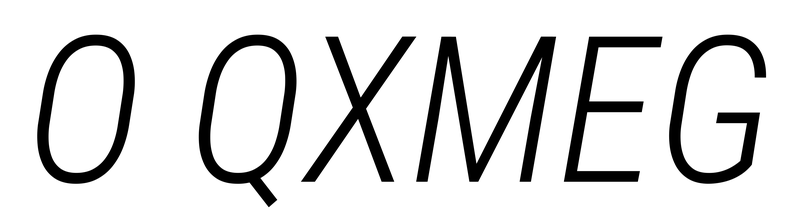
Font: Roboto-Italic_Condensed_Light_Italic